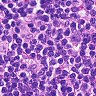
Metastatic tissue present: no